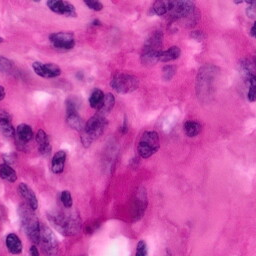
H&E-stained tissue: Pancreatic